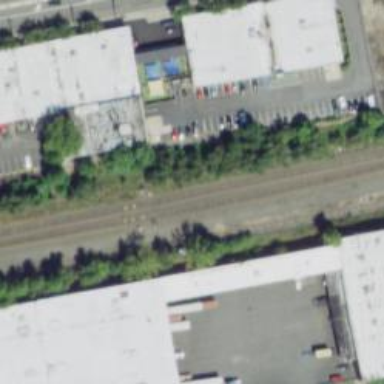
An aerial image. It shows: Disused railway.